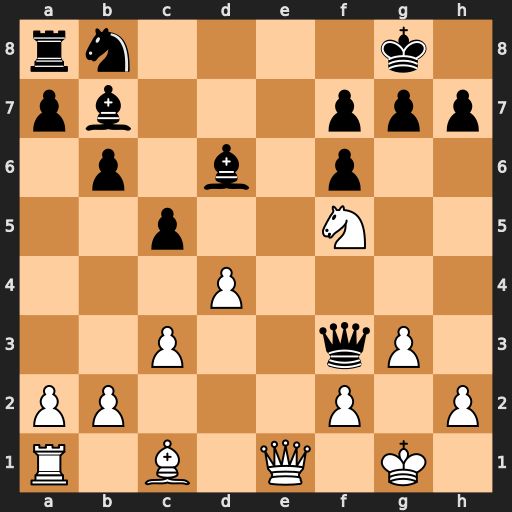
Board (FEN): rn4k1/pb3ppp/1p1b1p2/2p2N2/3P4/2P2qP1/PP3P1P/R1B1Q1K1
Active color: w
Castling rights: -
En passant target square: -
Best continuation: Qe8+ Bf8 Ne7+ Kh8 Qxf8#